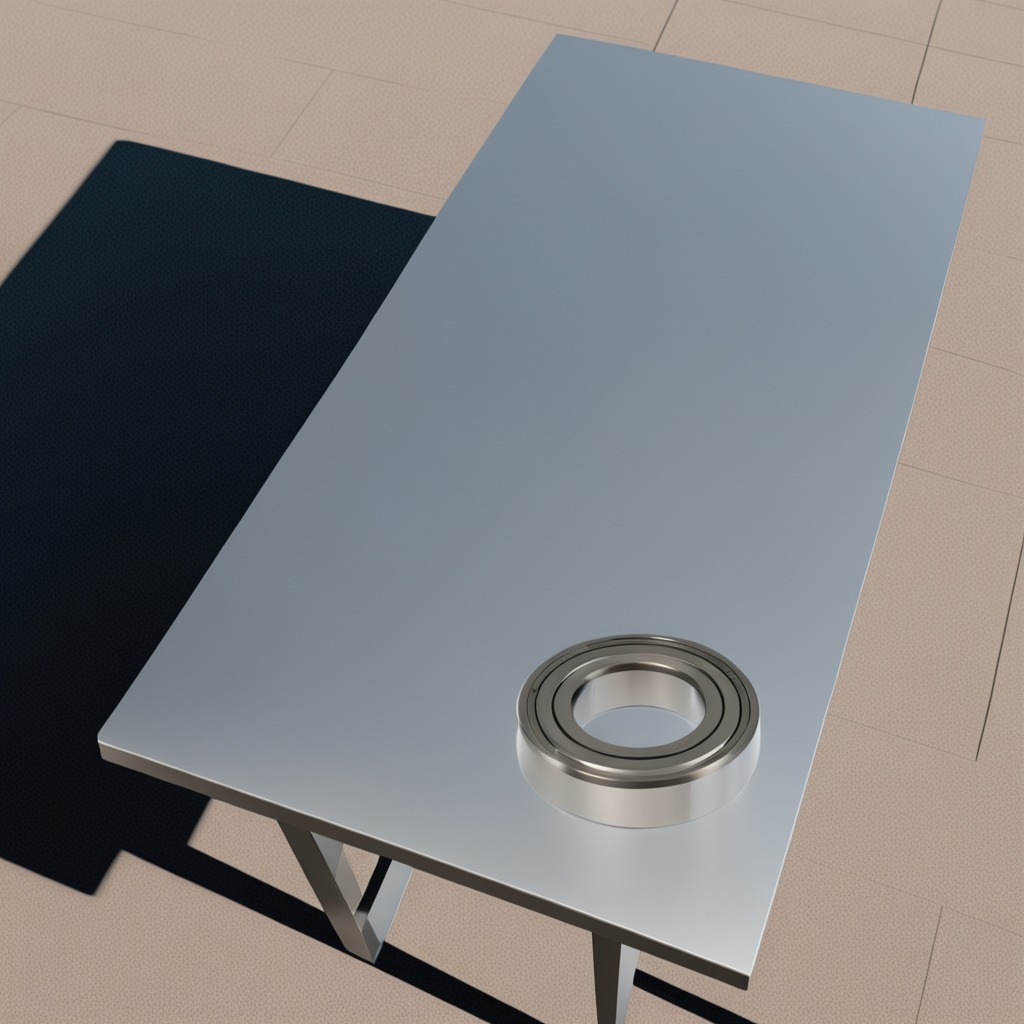
A metal ball bearing lies on the table.